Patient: sex M, age 78
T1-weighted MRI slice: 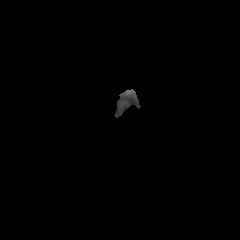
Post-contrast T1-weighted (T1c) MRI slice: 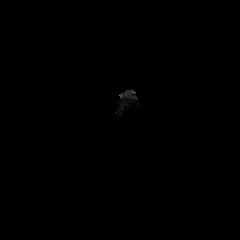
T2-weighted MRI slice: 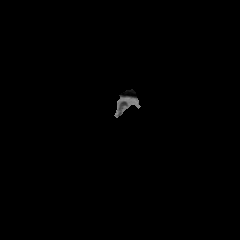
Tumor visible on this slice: no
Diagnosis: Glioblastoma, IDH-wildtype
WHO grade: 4